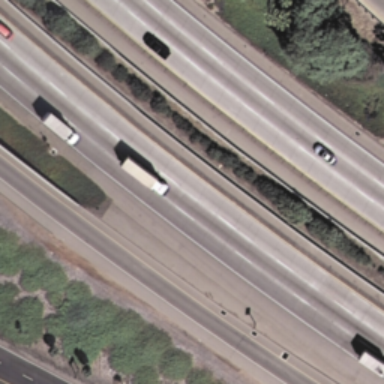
There are two curved freeways with some plants beside them .